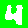
Digit: 4